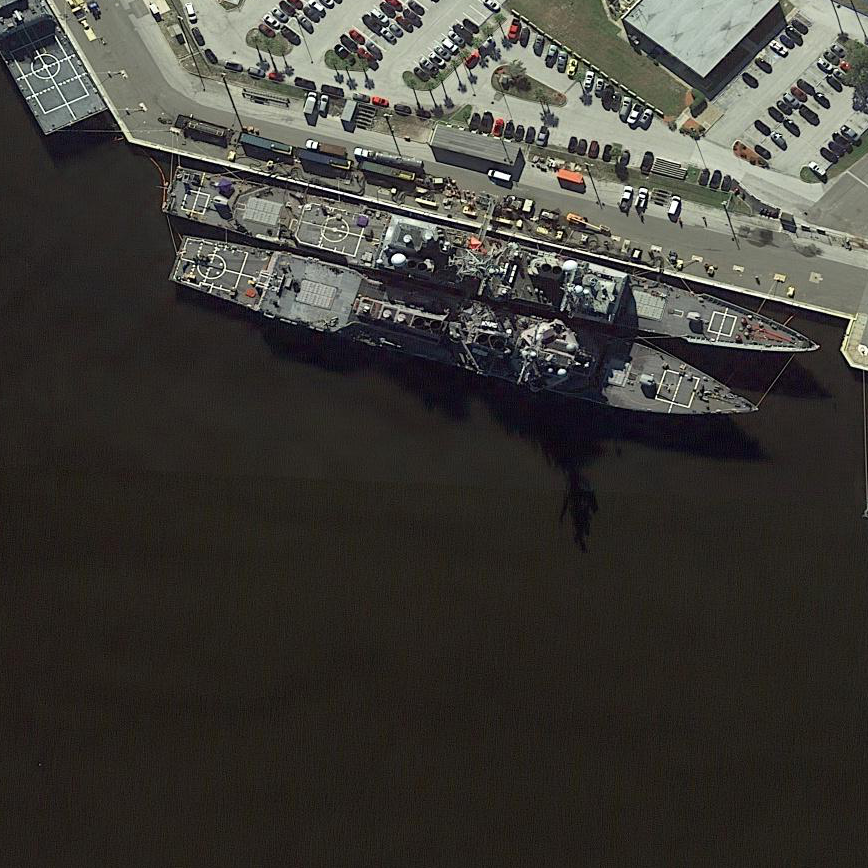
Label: destroyer